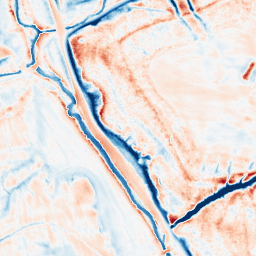
Category: classical
Decomposition family: gaussian_anisotropic
Decomposition parameters: sigma_x: 5
sigma_y: 5
Upsampling method: sinc_hamming
Upsampling parameters: scale: 2
kernel_size: 8
Upsampling scale: 2